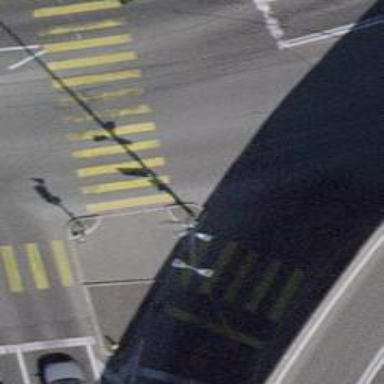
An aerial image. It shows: Asphalt footway on traffic island.